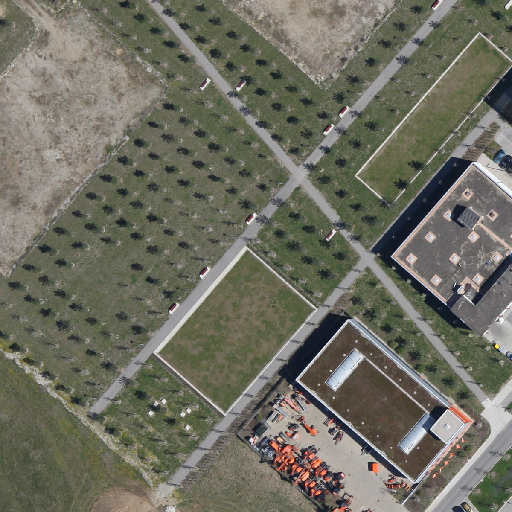
Referring expression: paved road